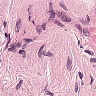
Metastatic tissue present: no